Aerial crown-view tile of a tropical tree (Barro Colorado Island, Panama), acquired 20250818:
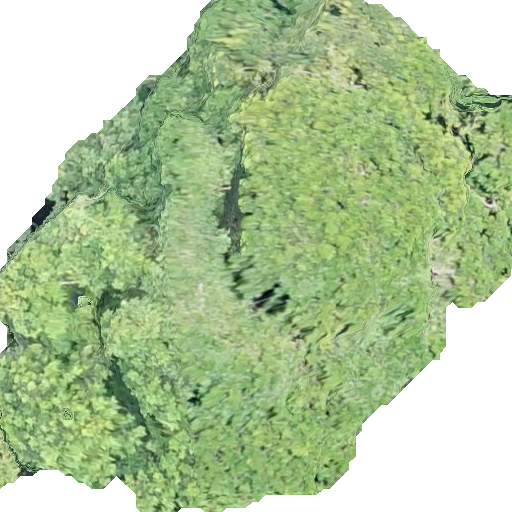
Species: Simarouba amara
GBIF accepted scientific name: Simarouba amara
Crown area: 292.554 m²